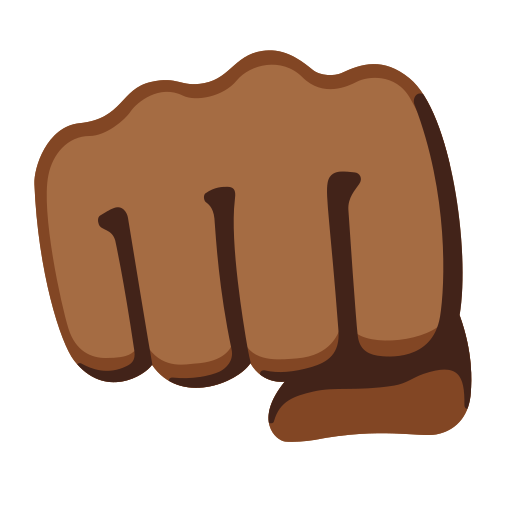
Emoji: 👊🏾